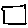
Label: square